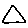
Label: triangle